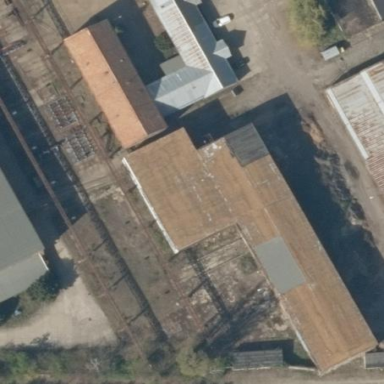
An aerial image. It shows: Industrial building.